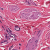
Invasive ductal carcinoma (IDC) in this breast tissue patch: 0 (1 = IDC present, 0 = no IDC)